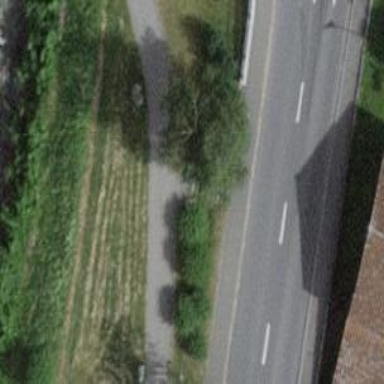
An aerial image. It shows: Set of steps on the road.